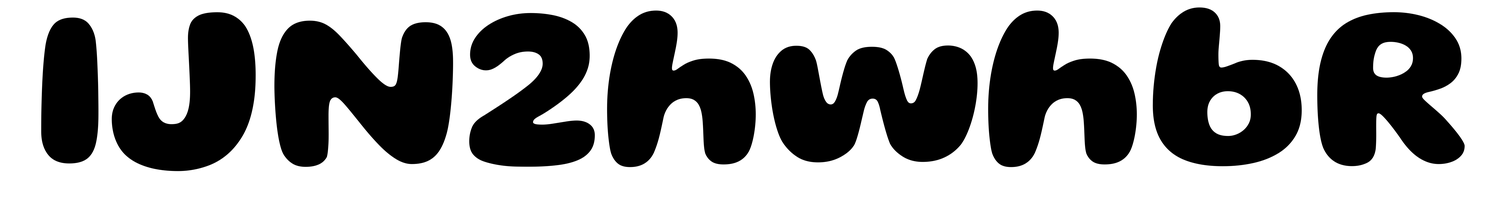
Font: Gluten_Bold